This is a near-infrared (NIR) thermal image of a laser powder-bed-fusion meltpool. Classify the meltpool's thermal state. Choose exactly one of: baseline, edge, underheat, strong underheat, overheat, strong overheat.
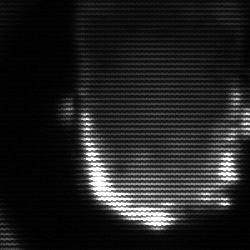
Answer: baseline